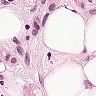
Metastatic tissue present: yes